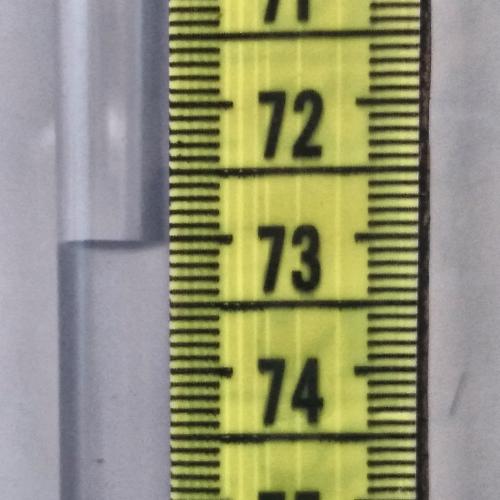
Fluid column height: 73.0 cm